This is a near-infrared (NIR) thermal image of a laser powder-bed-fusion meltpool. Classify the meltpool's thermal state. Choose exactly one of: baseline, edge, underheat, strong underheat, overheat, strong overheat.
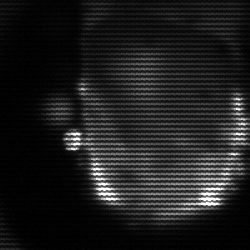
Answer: baseline